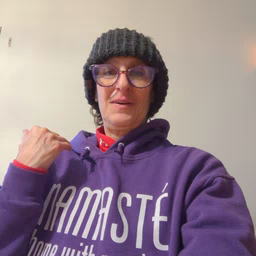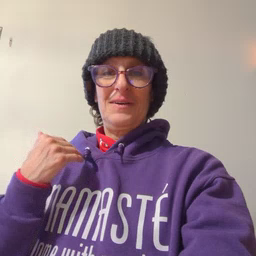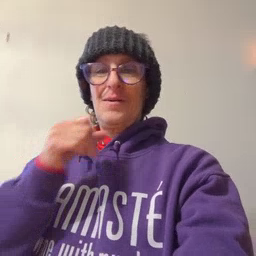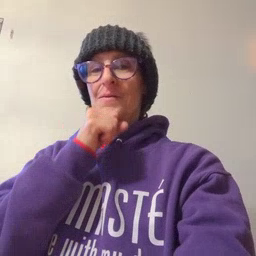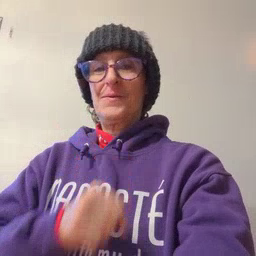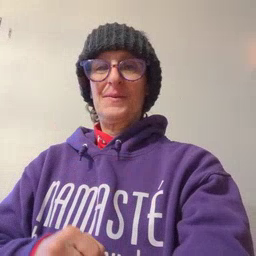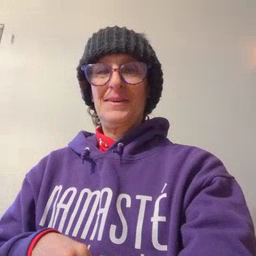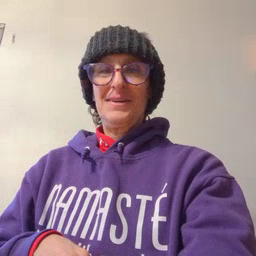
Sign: old